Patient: sex F, age 65
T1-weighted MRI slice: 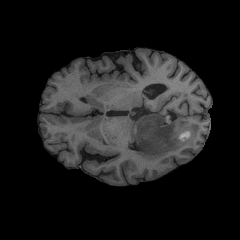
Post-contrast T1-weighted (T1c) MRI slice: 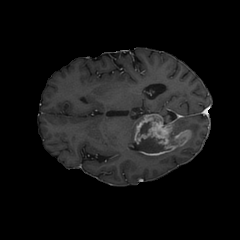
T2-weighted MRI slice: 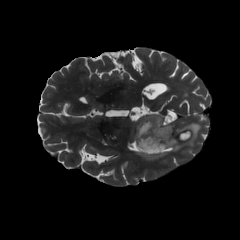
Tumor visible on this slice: yes
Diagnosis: Glioblastoma, IDH-wildtype
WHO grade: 4